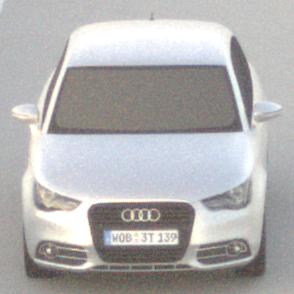
Make: Audi
Model: A1 Sportback 1.2 TFSI
Detailed model: A1 (8X) Sportback
Model produced from: 2012/03
Model produced until: 2014/11
Doors: 5
Color: white
Road condition: dry road
Daytime: sunrise or sunset
Contrast: low contrast